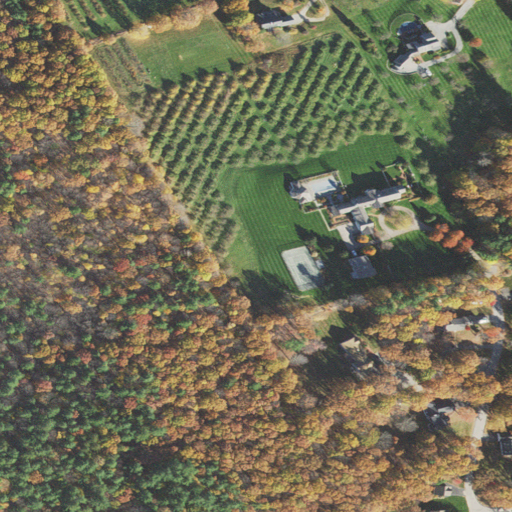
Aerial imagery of mountain in New Hampshire named Gould Hill containing deciduous forest, mixed forest, pasture, evergreen forest, low intensity development, open development, and medium intensity development